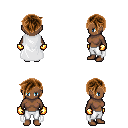
a pixel art fantasy rpg character, female body template, human, dark skin, white cape, white pants, brown pixie cut hairstyle, gold gloves, four views (front, back, left, right), 2x2 character sprite sheet, small pixel art, hard edges, no anti-aliasing